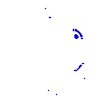
Particle: kaon